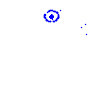
Particle: pion